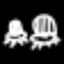
Label: chair